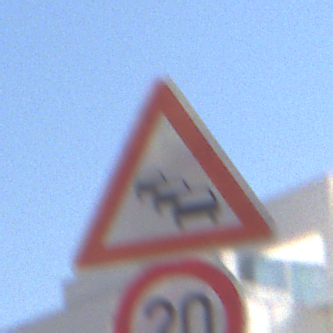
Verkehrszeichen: Stau
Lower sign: Geschwindigkeit20
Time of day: MorningAfternoon
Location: Outdoor (Urban)
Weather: Clear
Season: NotSpecified
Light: Natural